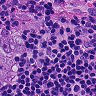
Metastatic tissue present: yes